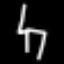
Label: chair